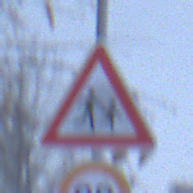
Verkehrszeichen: KinderLinks
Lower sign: Geschwindigkeit90
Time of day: Midday
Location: Outdoor (Nature)
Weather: Overcast
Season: Winter
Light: Natural